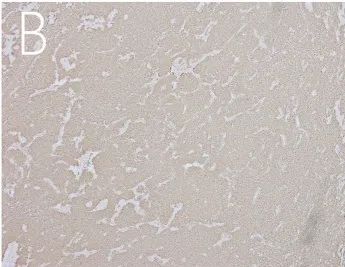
Immunohistochemical staining showing positivity for CD99 (B).
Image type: pathology (immunostaining)